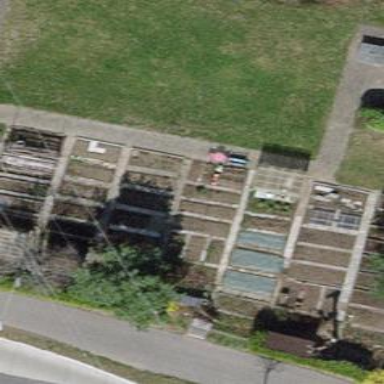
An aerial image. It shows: Allotments area.